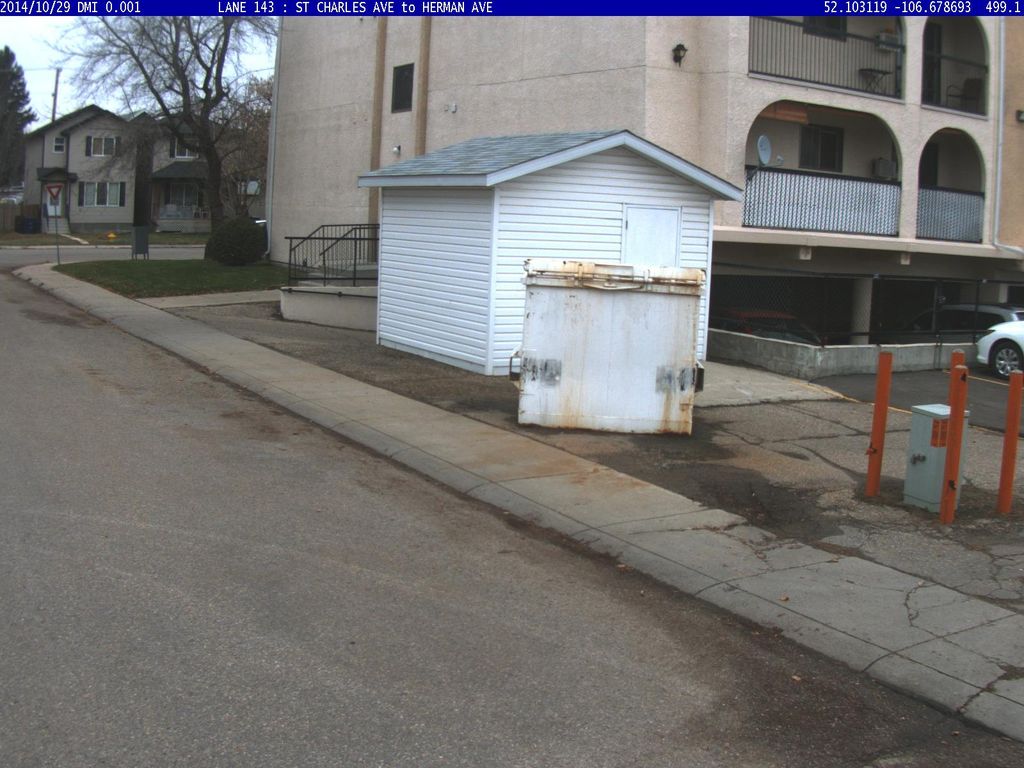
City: saskatoon